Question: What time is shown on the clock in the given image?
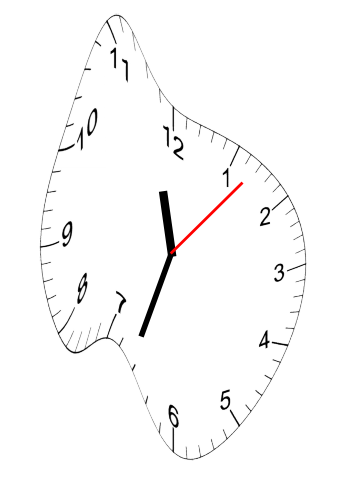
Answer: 11:33:07